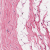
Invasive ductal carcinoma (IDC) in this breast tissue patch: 0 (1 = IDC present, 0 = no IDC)